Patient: sex M, age 36
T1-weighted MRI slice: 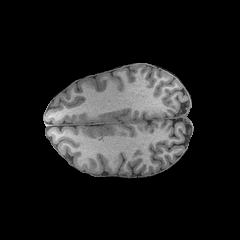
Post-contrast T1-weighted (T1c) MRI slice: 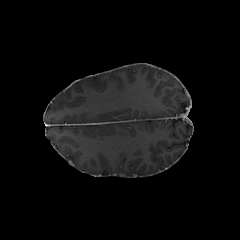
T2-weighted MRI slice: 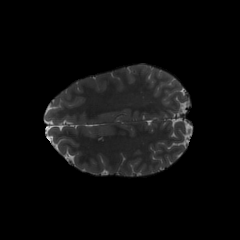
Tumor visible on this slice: no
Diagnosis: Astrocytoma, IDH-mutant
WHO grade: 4